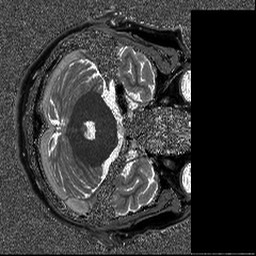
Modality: T1map
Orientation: axial
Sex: male